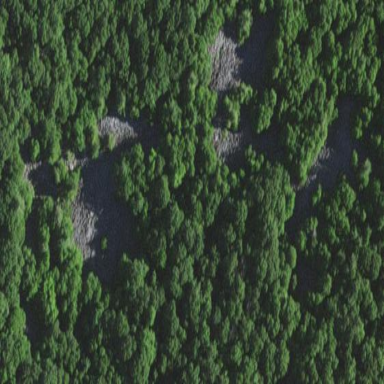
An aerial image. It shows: Natural scree.